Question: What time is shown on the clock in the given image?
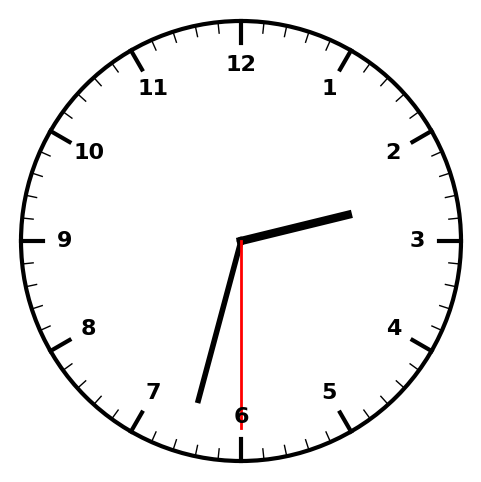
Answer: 02:32:30